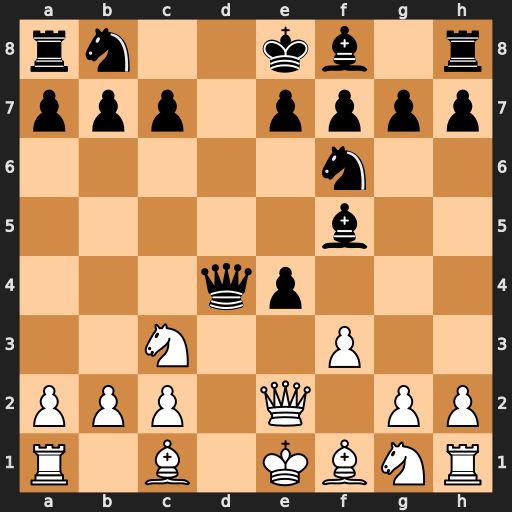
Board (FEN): rn2kb1r/ppp1pppp/5n2/5b2/3qp3/2N2P2/PPP1Q1PP/R1B1KBNR
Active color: w
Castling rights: KQkq
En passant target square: -
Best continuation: Qb5+ Bd7 Qxb7